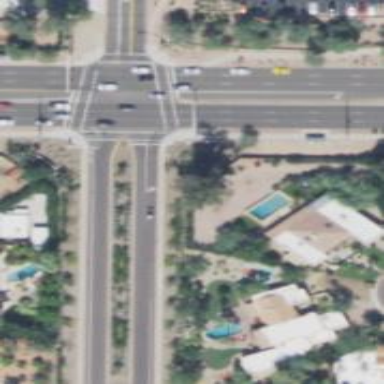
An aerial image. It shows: Solid stop line on the road marking.